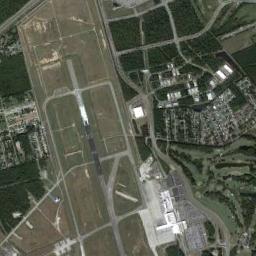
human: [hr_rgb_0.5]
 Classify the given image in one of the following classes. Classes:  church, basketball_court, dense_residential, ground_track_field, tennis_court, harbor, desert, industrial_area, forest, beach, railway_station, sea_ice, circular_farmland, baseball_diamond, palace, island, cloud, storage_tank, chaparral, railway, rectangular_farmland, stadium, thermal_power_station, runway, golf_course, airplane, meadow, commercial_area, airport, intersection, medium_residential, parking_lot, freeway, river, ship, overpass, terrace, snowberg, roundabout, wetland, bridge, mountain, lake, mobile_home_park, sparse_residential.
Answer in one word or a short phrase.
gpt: airport